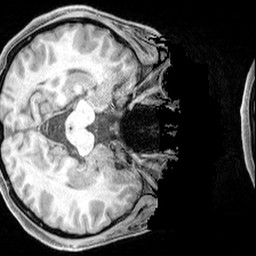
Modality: T1w
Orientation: axial